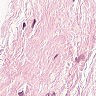
Metastatic tissue present: no